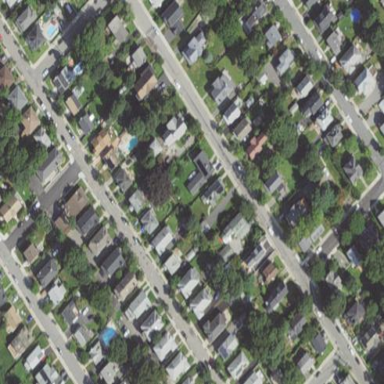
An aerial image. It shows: Sidewalk.